Field crop: maize
Growth stage: 2
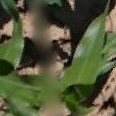
Species: maize